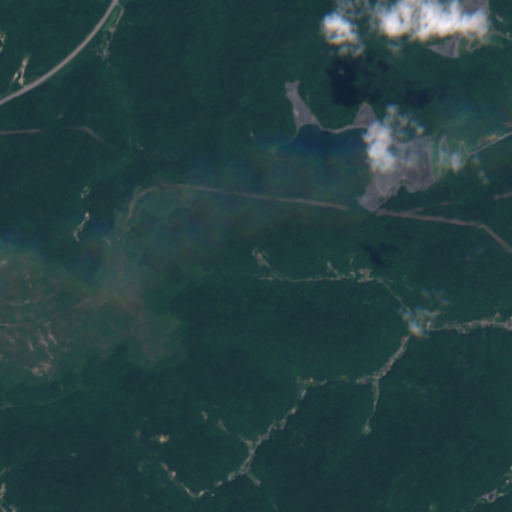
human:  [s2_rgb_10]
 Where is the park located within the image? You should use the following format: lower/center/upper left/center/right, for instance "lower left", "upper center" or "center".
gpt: The park is located in the upper left of the image.
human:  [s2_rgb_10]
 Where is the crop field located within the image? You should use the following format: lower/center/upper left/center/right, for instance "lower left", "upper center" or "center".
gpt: There is no crop field in the image.